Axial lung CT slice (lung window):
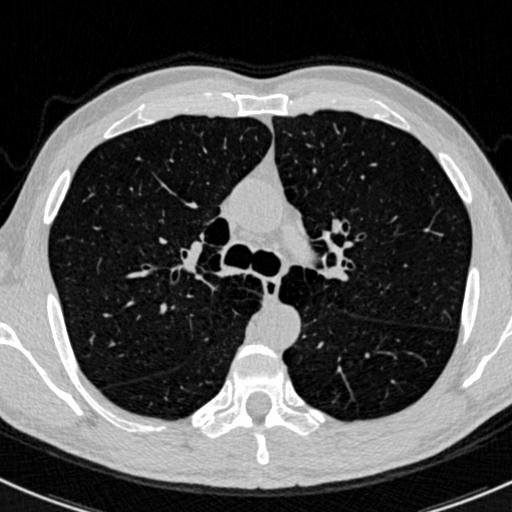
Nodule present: no